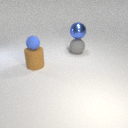
small blue rubber sphere above large brown rubber cylinder